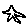
Label: star